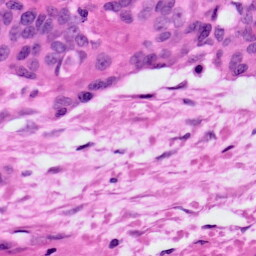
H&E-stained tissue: Ovarian